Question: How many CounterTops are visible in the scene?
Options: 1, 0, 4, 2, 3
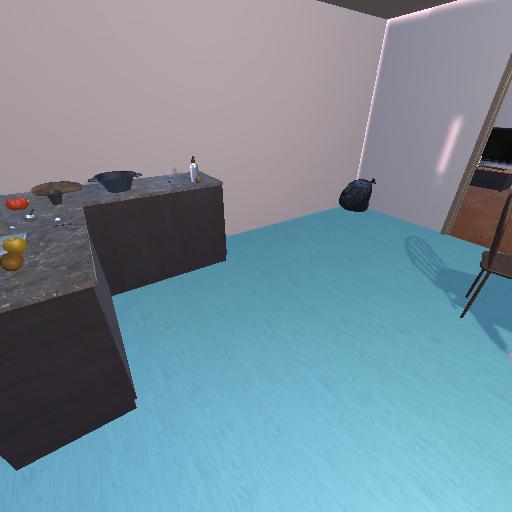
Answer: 1